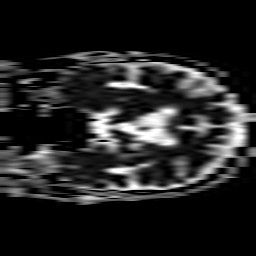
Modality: ADC
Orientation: coronal
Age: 82
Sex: male
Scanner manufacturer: philips
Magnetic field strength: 1.5 T
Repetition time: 4.812 s
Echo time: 0.07764 s